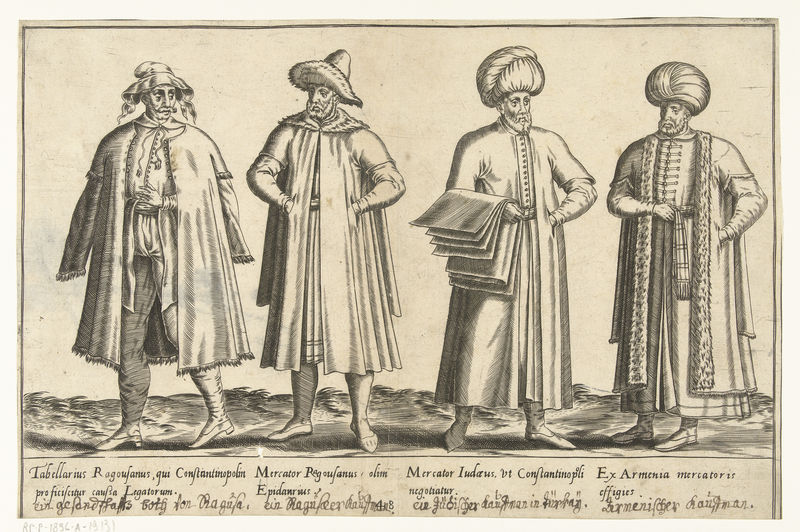
Titel: Kleding van handelaren in Constantinopel rond 1580
Künstler: Abraham de Bruyn
Standort: Amsterdam
Institution: Rijksmuseum
Schlagwörter: chapeau, gravure, costume, dessin, latin, crayon, mode, habit, tissu, habits, mercator